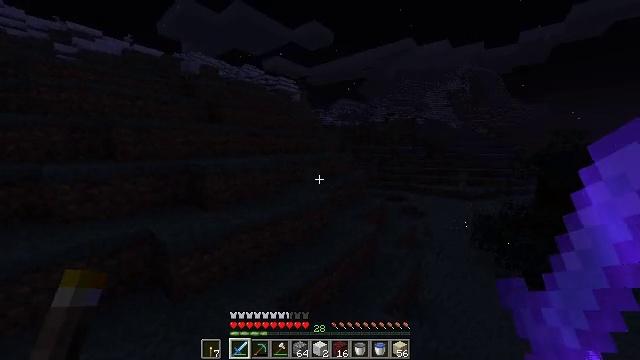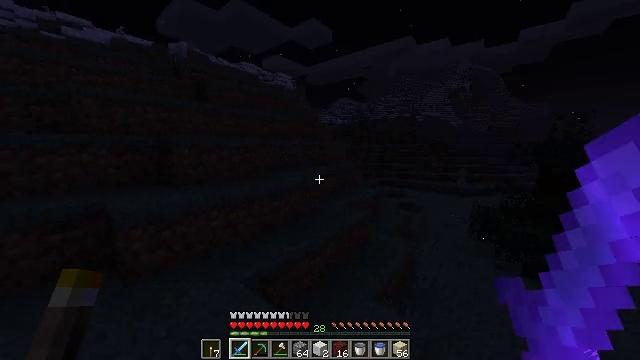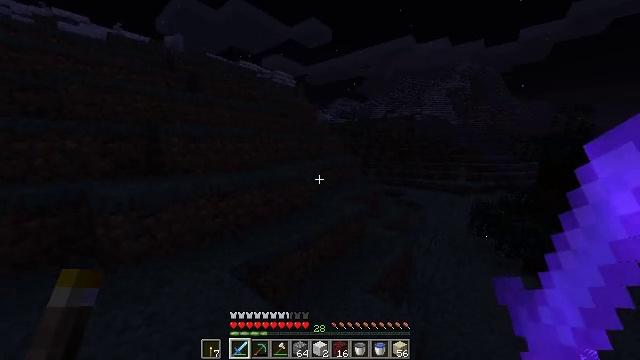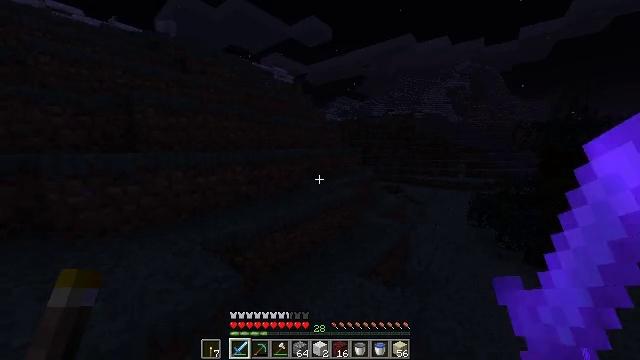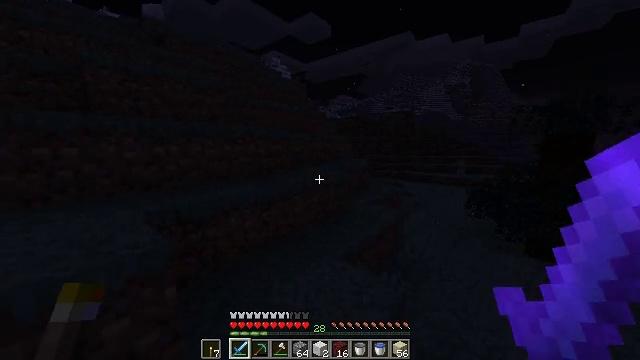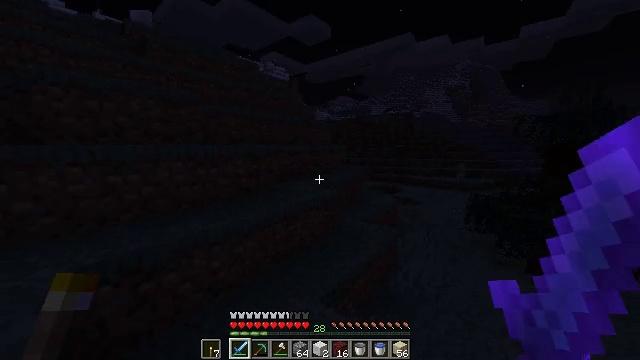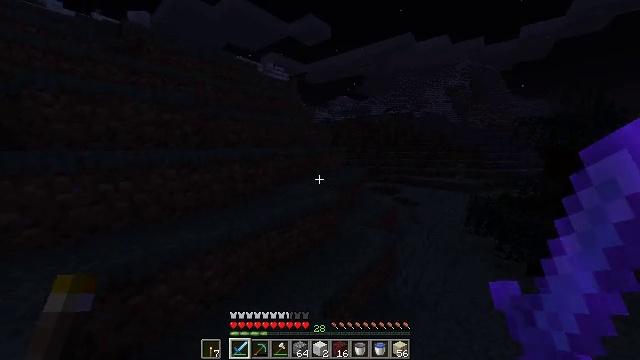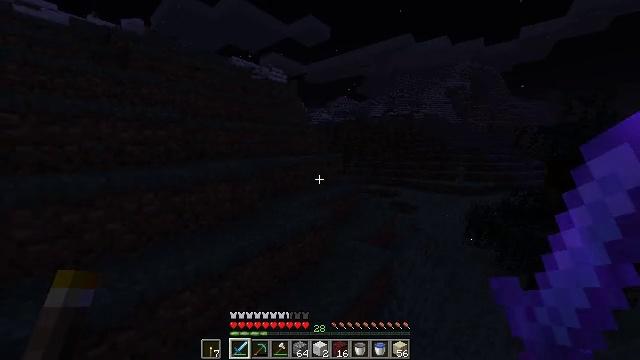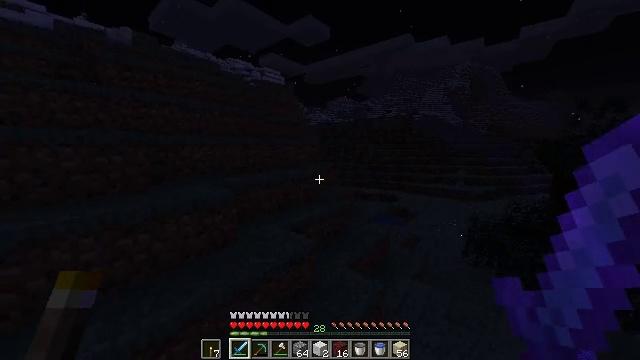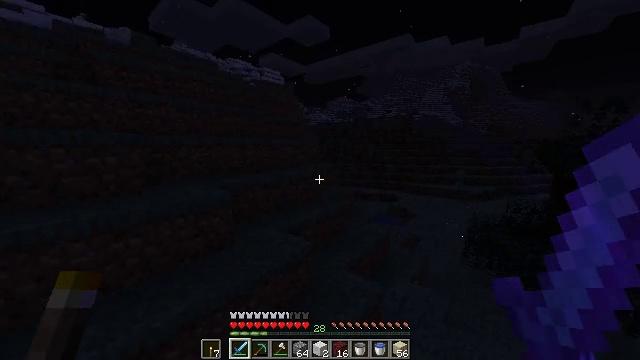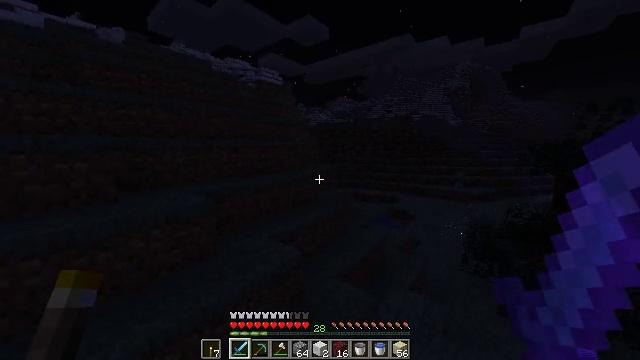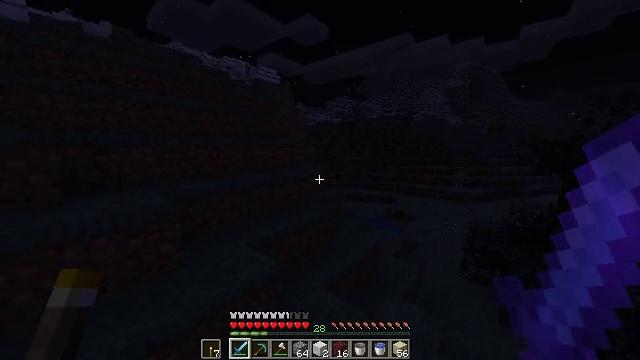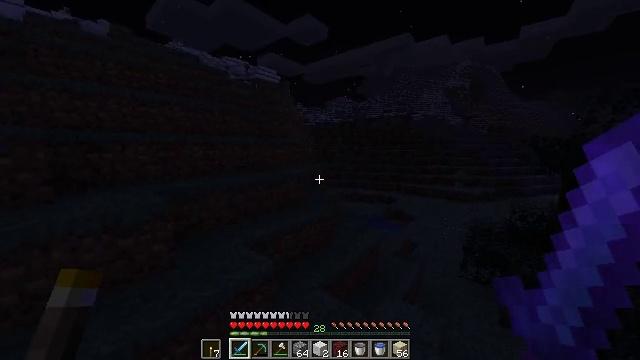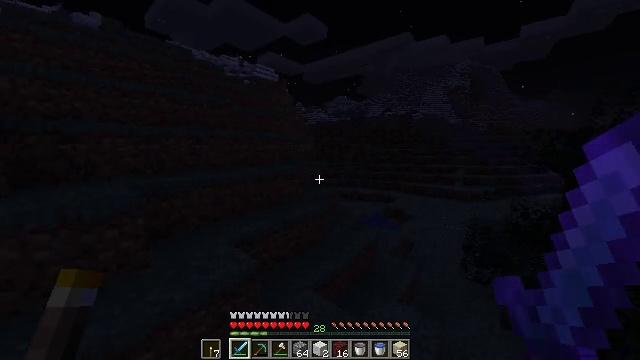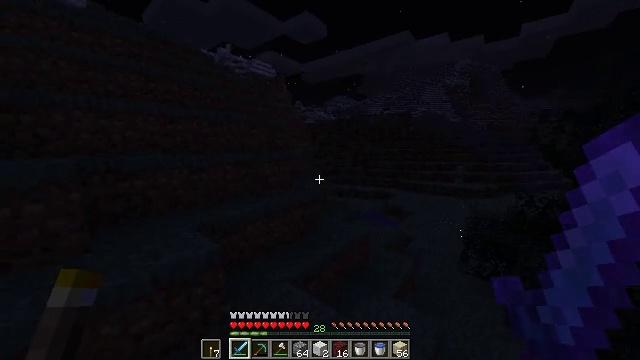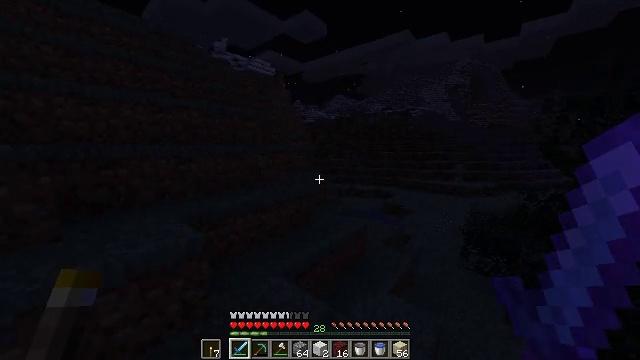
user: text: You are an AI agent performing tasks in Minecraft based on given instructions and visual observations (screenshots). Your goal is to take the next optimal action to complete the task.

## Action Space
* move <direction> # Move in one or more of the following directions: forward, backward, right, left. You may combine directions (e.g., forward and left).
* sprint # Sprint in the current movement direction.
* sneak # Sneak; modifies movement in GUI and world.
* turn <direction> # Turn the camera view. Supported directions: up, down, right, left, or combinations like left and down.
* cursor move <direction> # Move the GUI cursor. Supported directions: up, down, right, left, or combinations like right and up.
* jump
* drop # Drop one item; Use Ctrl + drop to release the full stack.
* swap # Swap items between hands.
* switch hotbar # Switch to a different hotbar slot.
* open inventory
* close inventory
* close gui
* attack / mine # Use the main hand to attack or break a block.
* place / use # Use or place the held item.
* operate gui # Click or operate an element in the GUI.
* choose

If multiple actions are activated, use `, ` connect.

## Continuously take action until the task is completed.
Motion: motion action
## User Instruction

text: Remove a mutton from the inventory.
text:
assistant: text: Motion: move forward and move right, sprint, jump
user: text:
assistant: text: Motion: move forward and move right, sprint, jump
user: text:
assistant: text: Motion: move forward and move right, sprint, jump
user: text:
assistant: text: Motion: move forward and move right, sprint, jump
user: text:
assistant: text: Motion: move forward and move right, sprint, jump
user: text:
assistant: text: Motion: move forward and move right, sprint, jump
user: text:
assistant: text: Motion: move forward and move right, sprint, jump
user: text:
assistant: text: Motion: move forward and move right, sprint, jump
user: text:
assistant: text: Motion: move forward and move right, sprint, jump
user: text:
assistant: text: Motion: move forward and move right, sprint, jump
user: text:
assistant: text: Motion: move forward and move right, sprint, jump
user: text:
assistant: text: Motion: move forward and move right, sprint, jump
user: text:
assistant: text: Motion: move forward and move right, sprint, jump
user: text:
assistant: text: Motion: move forward and move right, sprint, jump
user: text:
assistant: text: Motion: move forward and move right, sprint, jump
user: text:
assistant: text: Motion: move forward, sprint, turn right and down, jump
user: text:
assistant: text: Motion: move forward, sprint, turn right and down, jump
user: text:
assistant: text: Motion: move forward, sprint, turn right and down, jump
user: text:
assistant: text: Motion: move forward, sprint, turn down, jump
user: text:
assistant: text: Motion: move forward, sprint, turn left, jump
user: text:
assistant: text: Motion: move forward, sprint, jump
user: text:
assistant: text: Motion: move forward, sprint, jump
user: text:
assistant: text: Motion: move forward, sprint, jump
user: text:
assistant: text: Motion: move forward, sprint, jump
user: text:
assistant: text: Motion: move forward, sprint, jump
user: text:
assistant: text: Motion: move forward, sprint, turn up, jump
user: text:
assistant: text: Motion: move forward, sprint, turn up, jump
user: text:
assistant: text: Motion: move forward, sprint, jump
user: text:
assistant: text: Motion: move forward, sprint, jump
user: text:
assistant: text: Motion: move forward, sprint, jump